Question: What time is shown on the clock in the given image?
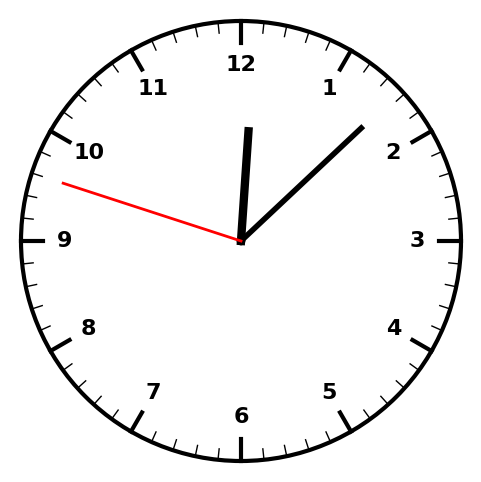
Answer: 12:07:48